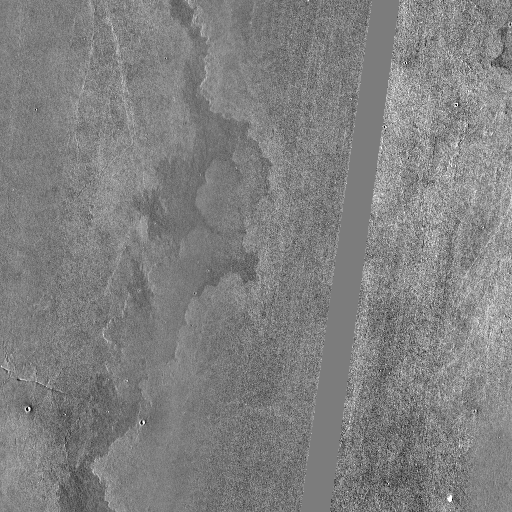
Crater classes present: Background, Other